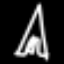
Label: The Eiffel Tower